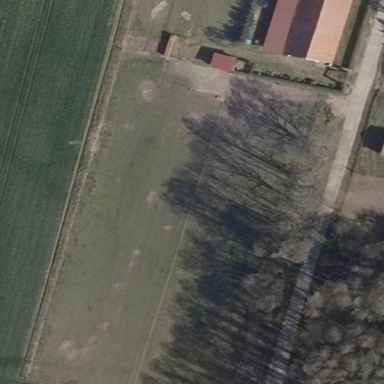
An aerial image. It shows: Area covered with grass.